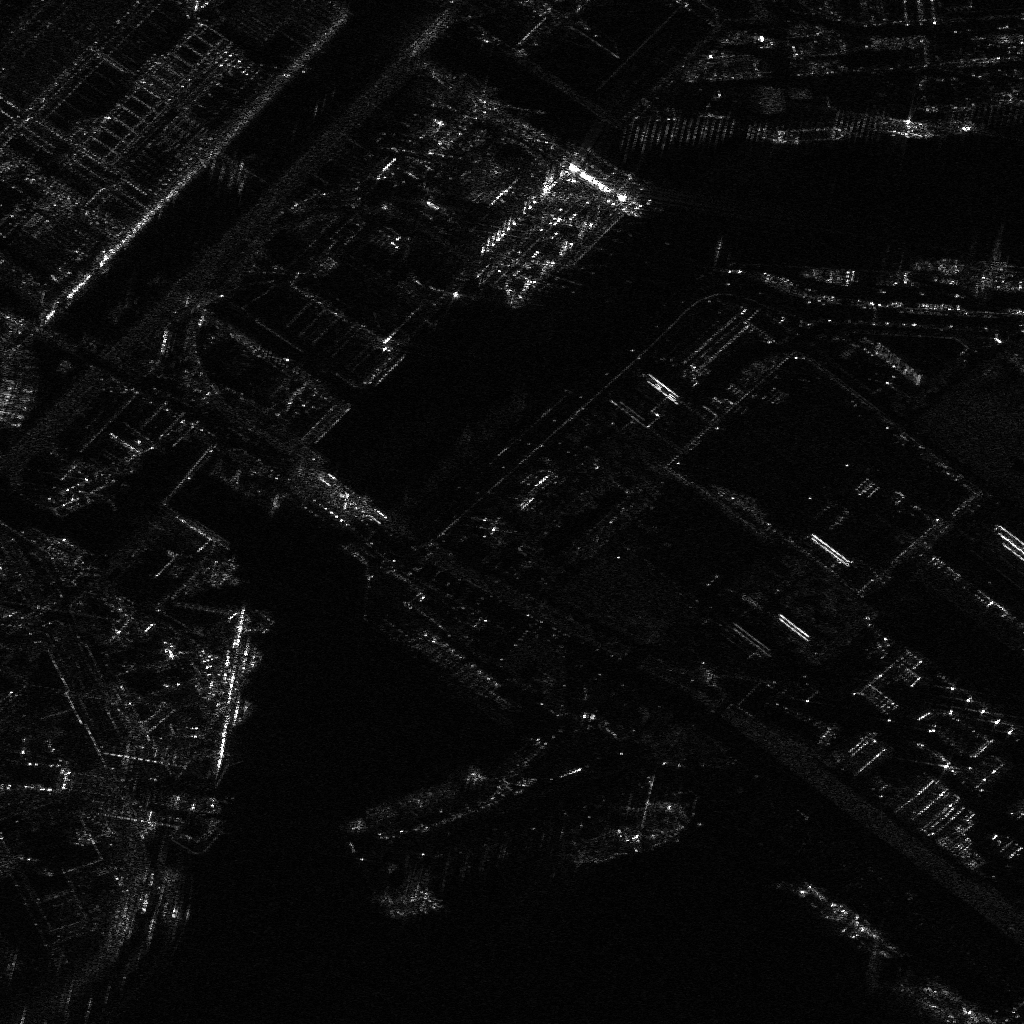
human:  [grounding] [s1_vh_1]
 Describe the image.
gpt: In the satellite image, there is  <ref>2 medium lawenforce </ref> <box>[[38, 85, 39, 89, 77], [39, 86, 41, 90, 78]]</box> located at bottom,  <ref>1 large container </ref> <box>[[59, 76, 62, 88, 75]]</box> located at bottom,  <ref>1 large container </ref> <box>[[76, 88, 87, 91, 37]]</box> located at bottom right,  <ref>1 large container </ref> <box>[[88, 24, 99, 27, 1]]</box> located at top right.